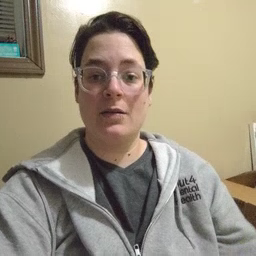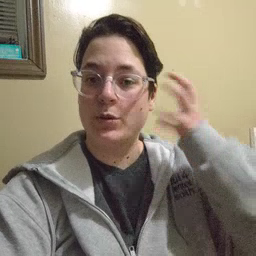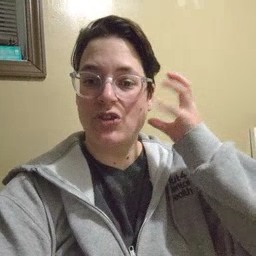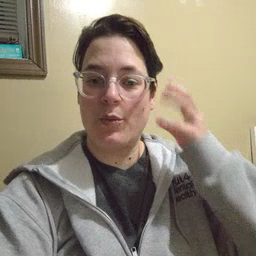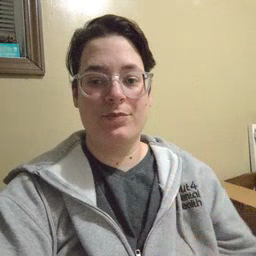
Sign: radio